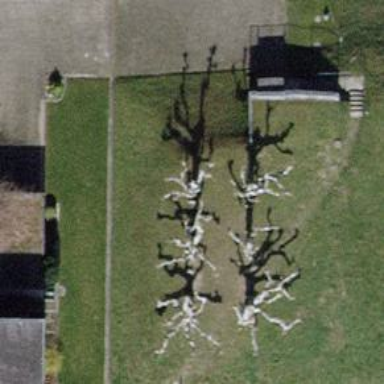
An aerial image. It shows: Bench.